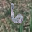
Label: 6